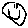
Label: smiley face